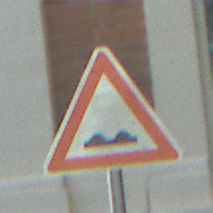
Verkehrszeichen: UnebeneFahrbahn
Umgebung: Outdoor, Suburban
Tageszeit: Midday
Wetter: Clear
Licht: Natural
Jahreszeit: NotSpecified
Kontrast: HighContrast